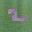
Label: 2